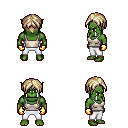
a pixel art fantasy rpg character, male body template, orc, green skin, white pirate shirt, white pants, white blonde parted hairstyle, gold gloves, four views (front, back, left, right), 2x2 character sprite sheet, small pixel art, hard edges, no anti-aliasing